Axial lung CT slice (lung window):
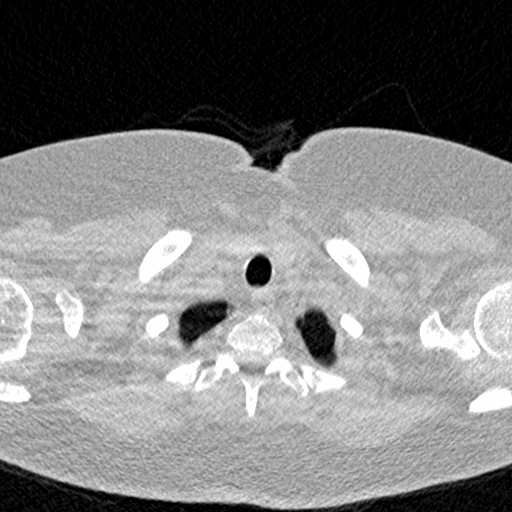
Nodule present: no